Aerial crown-view tile of a tropical tree (Barro Colorado Island, Panama), acquired 20240611:
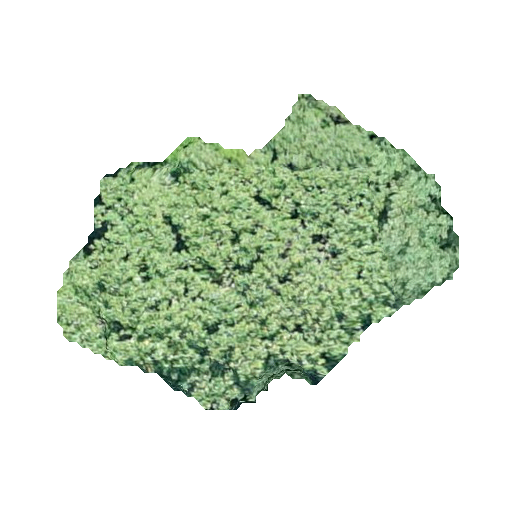
Species: Hieronyma alchorneoides
GBIF accepted scientific name: Hieronyma alchorneoides
Crown area: 124.6 m²